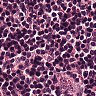
Metastatic tissue present: no